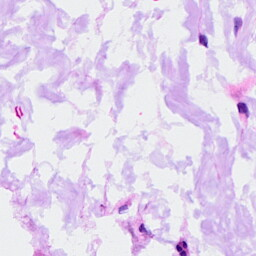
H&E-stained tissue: Ovarian